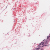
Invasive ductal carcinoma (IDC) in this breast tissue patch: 0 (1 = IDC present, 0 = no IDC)